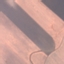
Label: AnnualCrop